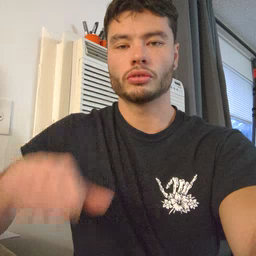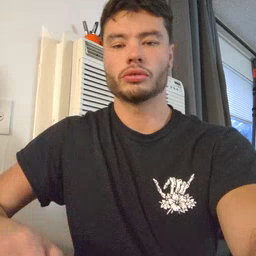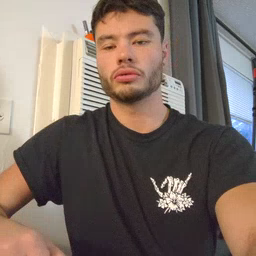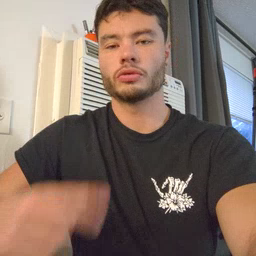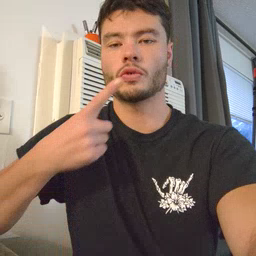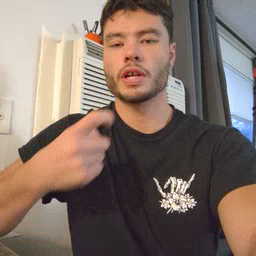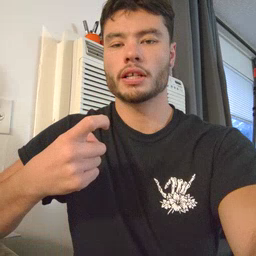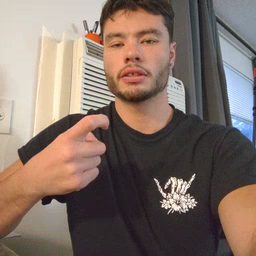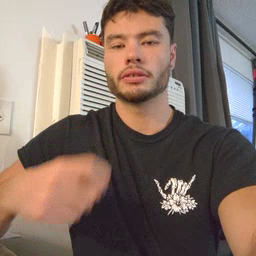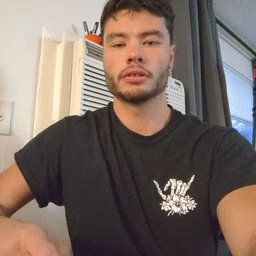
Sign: red